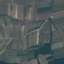
Land use / land cover class: PermanentCrop